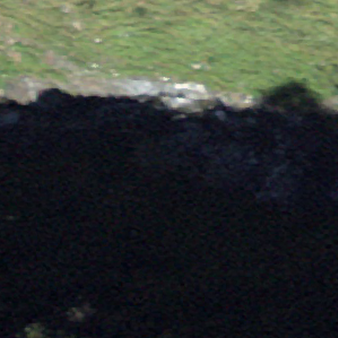
Label: other